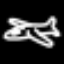
Label: airplane